Field crop: tomato
Growth stage: 1
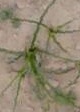
Species: cyperus